Interaction volume radius: 10 \u00c5
Interaction volume height: 15 \u00c5
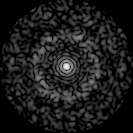
Disorder parameter: 0.8381